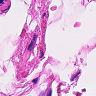
Metastatic tissue present: no